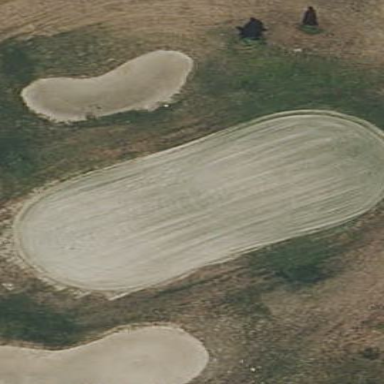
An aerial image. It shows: Golf green.